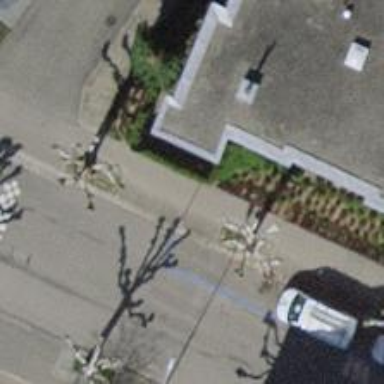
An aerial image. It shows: Avenue of trees.